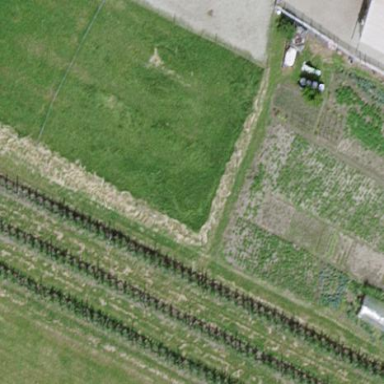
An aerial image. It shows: Orchard.